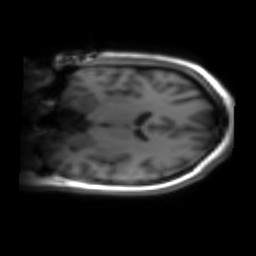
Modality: inplaneT1
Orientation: coronal
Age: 19
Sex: female
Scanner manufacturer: siemens
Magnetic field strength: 3 T
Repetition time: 1.2 s
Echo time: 0.00251 s